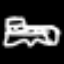
Label: bed